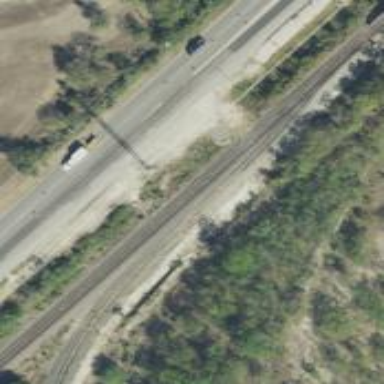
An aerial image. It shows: Wedge is used for the railway derail.